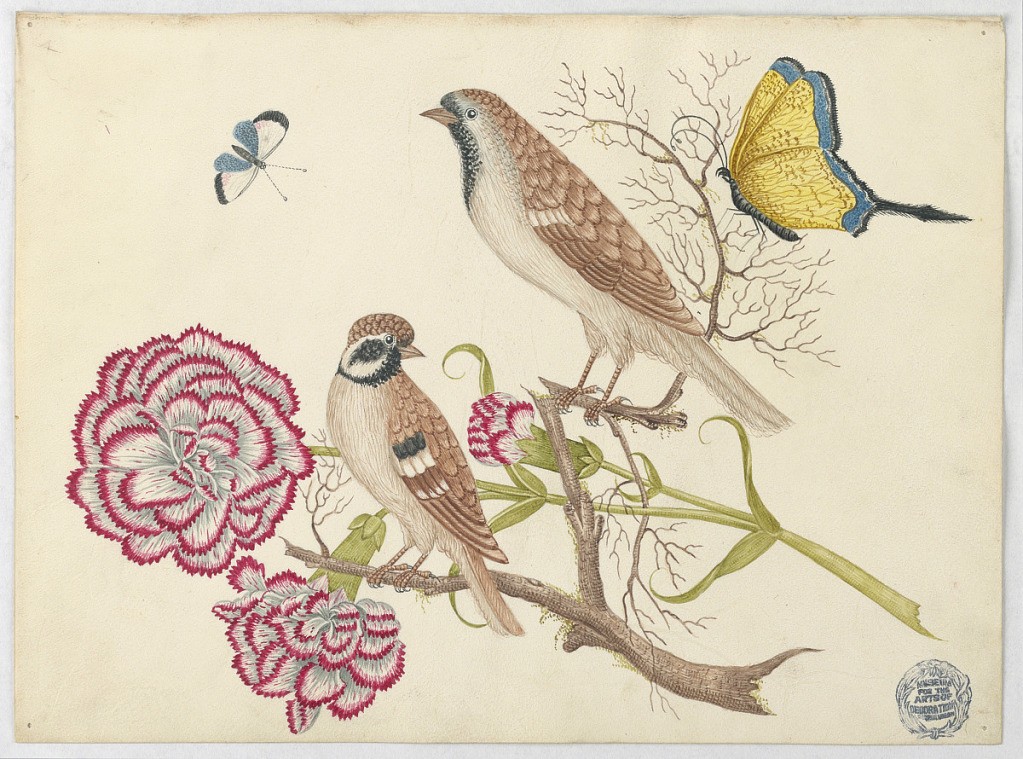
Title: Two Brown Birds with Carnations and Butterflies
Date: ca. 1800–1830
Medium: Pen and ink, graphite on coated wove paper
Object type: Drawing
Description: Two Brown Birds with Carnations and Butterflies